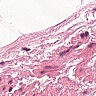
Metastatic tissue present: no